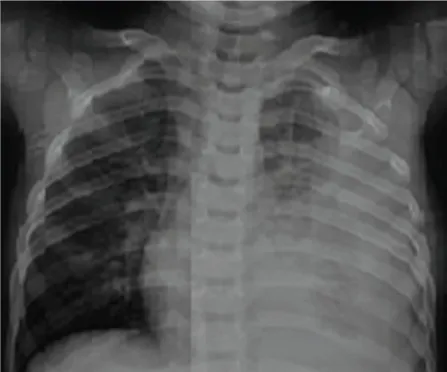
Pleural effusion and consolidation on chest X-ray of the patient.
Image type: radiology (x_ray)